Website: lowes
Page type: billing-address
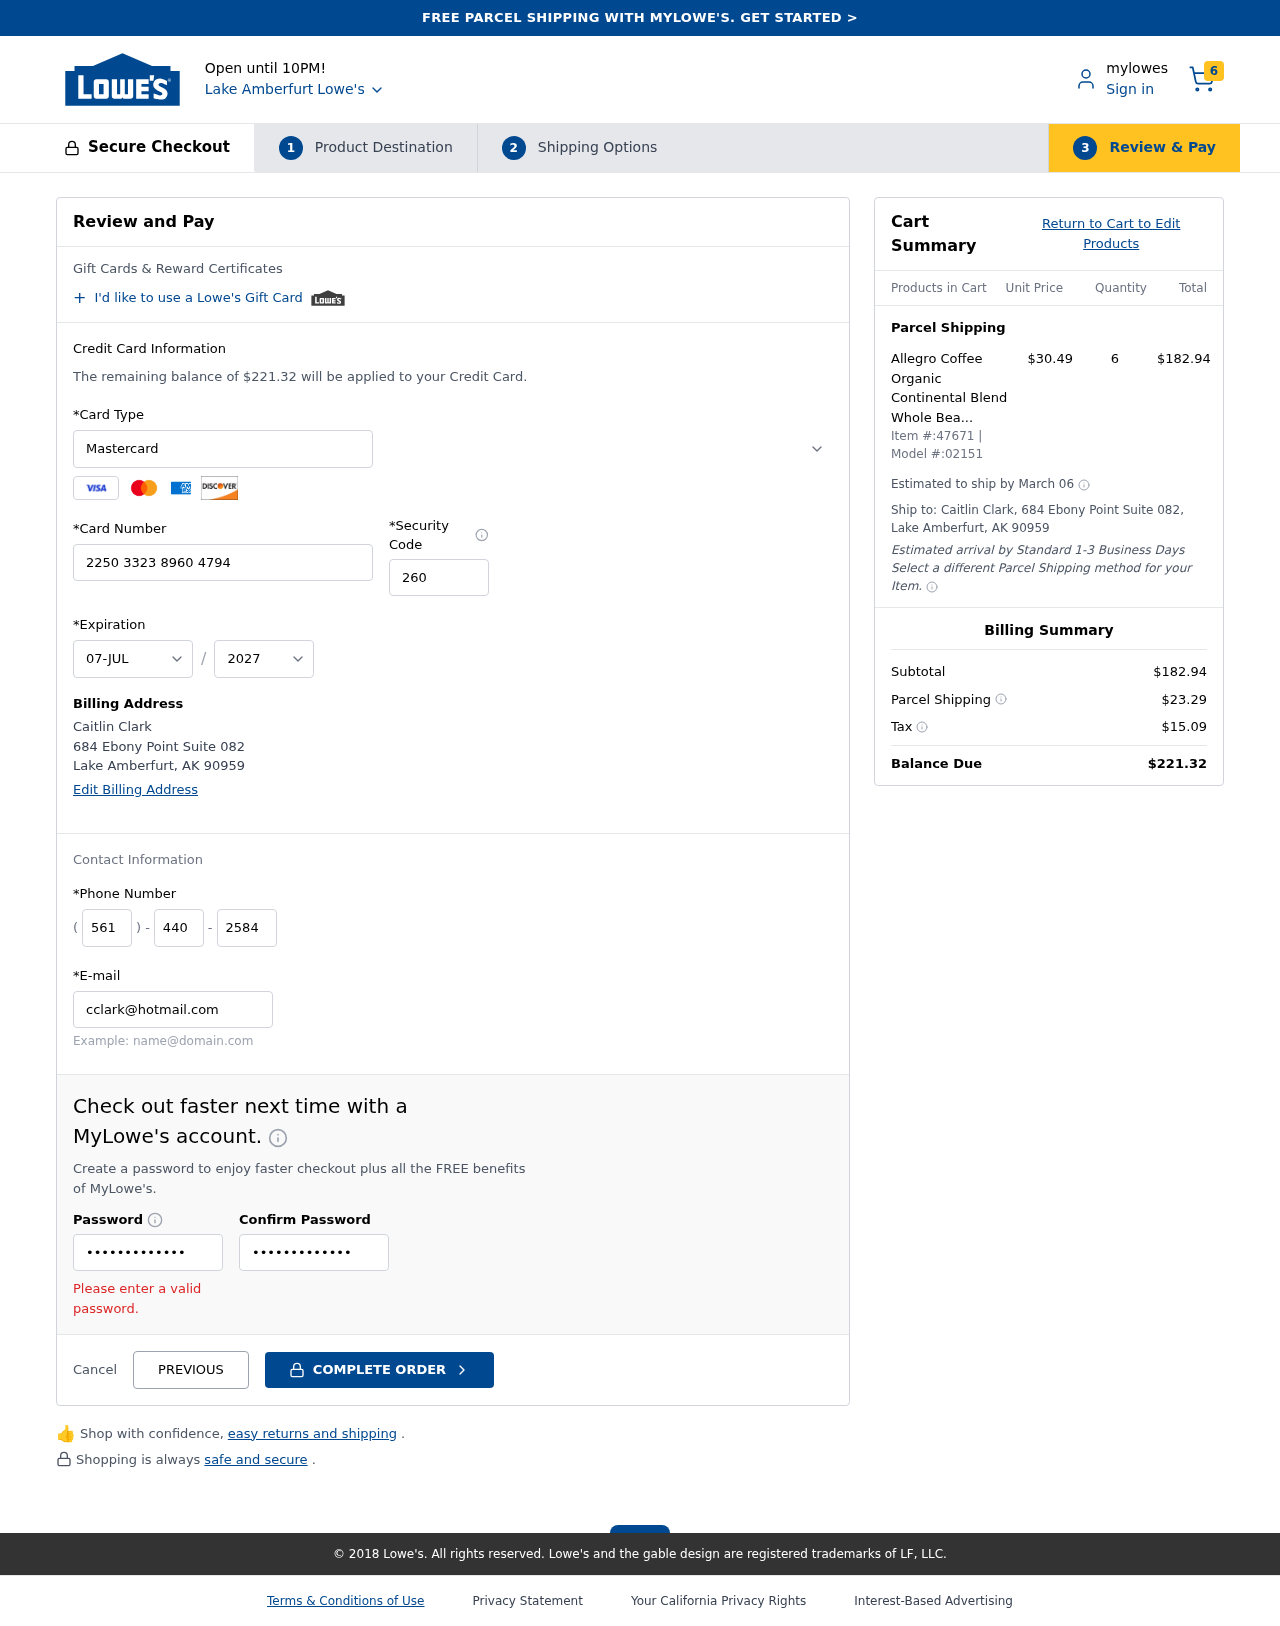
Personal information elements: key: PII_CARD_CVV
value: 260
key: PII_CARD_EXPIRY_MONTH
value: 07
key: PII_CARD_EXPIRY_YEAR
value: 27
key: PII_CARD_NUMBER
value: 2250 3323 8960 4794
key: PII_CARD_TYPE
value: Mastercard
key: PII_CITY
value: Lake Amberfurt
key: PII_CITY_STATE_ZIP
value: Lake Amberfurt, AK 90959
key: PII_EMAIL
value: cclark@hotmail.com
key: PII_FULLNAME
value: Caitlin Clark
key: PII_PHONE_AREA
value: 561
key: PII_PHONE_PREFIX
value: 440
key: PII_PHONE_SUFFIX
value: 2584
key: PII_STREET
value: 684 Ebony Point Suite 082
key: PII_FULLNAME2
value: Caitlin Clark
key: PII_STATE_ABBR
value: AK
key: PII_POSTCODE
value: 90959
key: PII_POSTCODE_FULL
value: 90959
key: PII_CITY_STATE
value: Lake Amberfurt, AK
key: PII_POSTCODE_NUMERIC
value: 90959
Product elements: key: PRODUCT1_NAME
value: Allegro Coffee Organic Continental Blend Whole Bean Coffee, 12 oz
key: PRODUCT1_PRICE
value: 30.49
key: PRODUCT1_QUANTITY
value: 6
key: PRODUCT_ITEM_NUMBER
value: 47671
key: PRODUCT_MODEL_NUMBER
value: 02151
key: PRODUCT1_LINE_TOTAL
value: $182.94
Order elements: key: ORDER_NUM_ITEMS
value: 6
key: ORDER_TOTAL
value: $221.32
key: ORDER_SHIPPING_DATE
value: March 06
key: ORDER_SUBTOTAL
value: $182.94
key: ORDER_SHIPPING_COST
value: $23.29
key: ORDER_TAX
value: $15.09